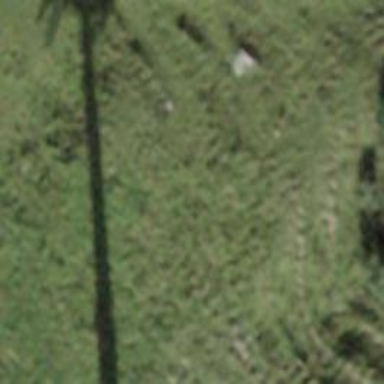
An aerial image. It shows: Pylon for aerialway.